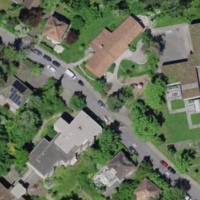
EUNIS habitat code: 55
Species observed at this site:
Daphne laureola
Fagus sylvatica